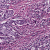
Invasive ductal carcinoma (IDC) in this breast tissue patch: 1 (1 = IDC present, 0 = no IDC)